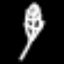
Label: leaf